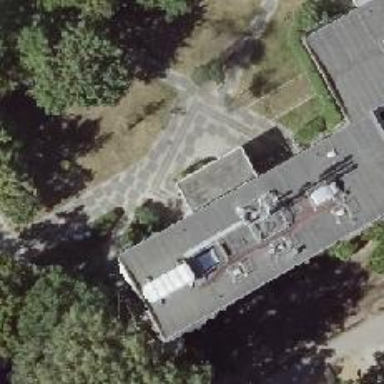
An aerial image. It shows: Power substation.